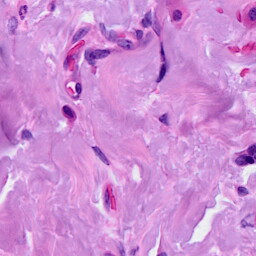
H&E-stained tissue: Breast